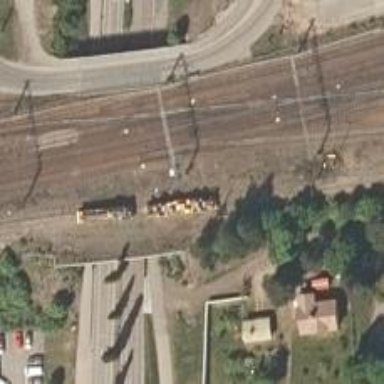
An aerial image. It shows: Railway with continuous electrified contact lines.